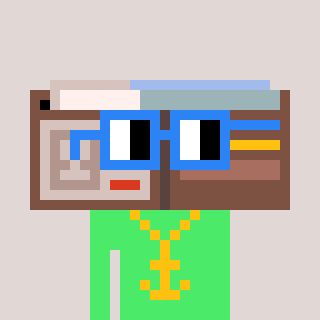
a pixel art character with square blue glasses, a wallet-shaped head and a teal-colored body on a warm background